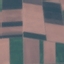
Land use / land cover class: AnnualCrop